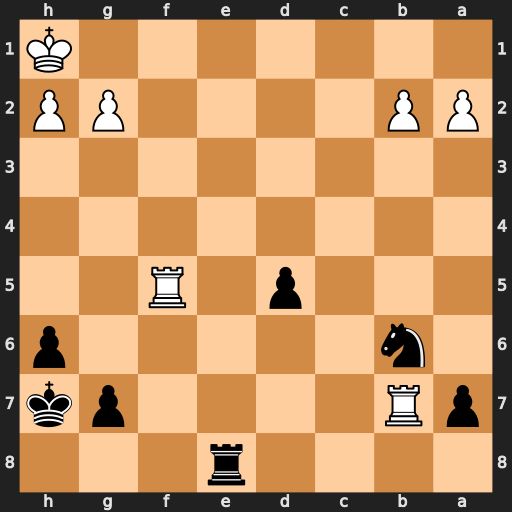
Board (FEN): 4r3/pR4pk/1n5p/3p1R2/8/8/PP4PP/7K
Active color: b
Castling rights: -
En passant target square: -
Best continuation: Re1+ Rf1 Rxf1#